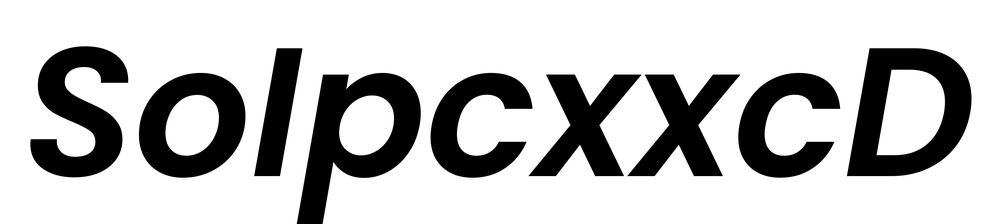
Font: Poppins-SemiBoldItalic